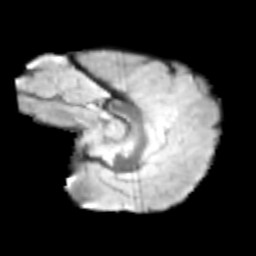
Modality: T2w
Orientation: sagittal
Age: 12
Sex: male
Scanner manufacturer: siemens
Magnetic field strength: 3 T
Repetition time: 3.8 s
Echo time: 0.07 s